Question: I am trying to document a Python class that has some class-level member variables, but I could not get it appropriately documented using reST/Sphinx.
The code is this:
'''
class OSM:
"""Some blah and examples"""
url = 'http://overpass-api.de/api/interpreter' # URL of the Overpass API
sleep_time = 10 # pause between successive queries when assembling OSM dataset
'''
But I get this output (see the green circled area, where I would like to have some text describing both variables, as above).

I apologize for the blurring, but part of the example is somewhat sensitive
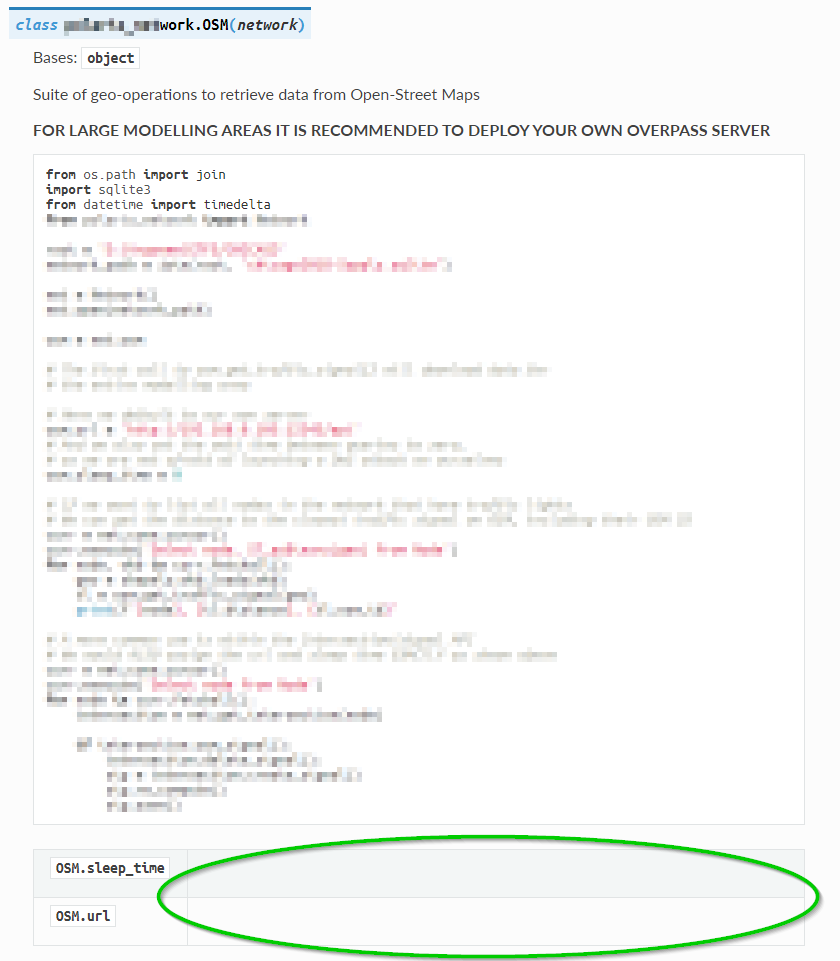
Answer: You have several options to document class level variables.
1. Put a comment that starts with #: before the variable, or on the same line. (Uses only autodoc.) Perhaps the easiest choice. If needed you can customize the value using :annotation: option. If you want to type-hint the value use #: type:.
2. Put a docstring after the variable. Useful if the variable requires extensive documentation. For module data members and class attributes, documentation can either be put into a comment with special formatting (using a #: to start the comment instead of just #), or in a docstring after the definition. Comments need to be either on a line of their own before the definition, or immediately after the assignment on the same line. The latter form is restricted to one line only.
3. Document the variable in the class docstring. (Uses sphinx-napoleon extension, shown in the example.) This has the drawback that the variable's value will be omitted. Since it's a class level variable your IDE's static type checker may complain if you don't prefix the variable with cls. or class_name.. The distinction is however convenient because instance variables can also be documented in the class docstring.
The following example shows all three options. The '.rst' has additional complexity to illustrate the needed'autodoc' functionalities. Type hints were included in all cases but can also be omitted.
'''
class OSM:
"""Some blah and examples"""
#: str: URL of the Overpass API.
url = 'http://overpass-api.de/api/interpreter'
#: int: pause between successive queries when assembling OSM dataset.
sleep_time = 10
class OSM2:
"""Some blah and examples.
Attributes:
cls.url (str): URL of the Overpass API.
"""
url = 'http://overpass-api.de/api/interpreter'
sleep_time = 10
"""str: Docstring of sleep_time after the variable."""
'''
Corresponding '.rst'
'''
OSM module
==========
.. automodule:: OSM_module
:members:
:exclude-members: OSM2
.. autoclass:: OSM2
:no-undoc-members:
:exclude-members: sleep_time
.. autoattribute:: sleep_time
:annotation: = "If you want to specify a different value from the source code."
'''
The result: